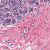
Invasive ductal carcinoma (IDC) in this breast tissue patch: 0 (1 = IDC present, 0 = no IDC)